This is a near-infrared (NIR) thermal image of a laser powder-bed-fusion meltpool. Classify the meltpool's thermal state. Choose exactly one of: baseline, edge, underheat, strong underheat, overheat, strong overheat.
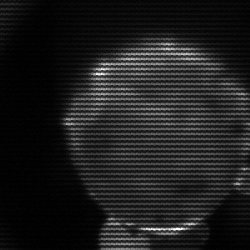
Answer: edge